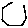
Label: hexagon